Question: i have a Question i want to add Child Element in My Existing Xml How Can i Do this
please help me
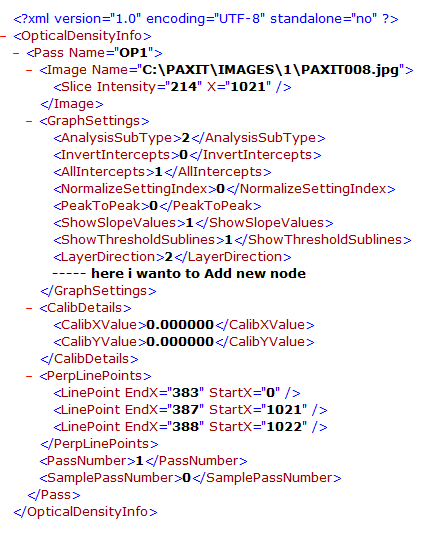
Answer: I'm using LINQ-to-XML, this seems easier to me and that is how I do it
First load it
'''
/// <summary>
/// loads and returns the XML file with the given name
/// </summary>
/// <param name="modelHesapAdi"> name of the XML file to be returned</param>
/// <returns>returns the xml of given model hesap adi</returns>
public static XElement LoadXMLWithGivenModelHesapAdi(string modelHesapAdi, string xmlDirectory)
{
XElement modelsXmlFile = XElement.Load(xmlDirectory + modelHesapAdi + ".xml");
return modelsXmlFile;
}
'''
Call the above method in another one
'''
/// <summary>
/// gets a roommessage nood from CreateRoomMessageXElement
/// and adds it to the related room XML file and saves it
/// </summary>
/// <param name="modelHesapAdi">a string which has the name of the XML file to be changed</param>
/// <param name="incomingMemberHesapAdi">a string to be inserted to the xml file, which has the members name</param>
/// <param name="entranceTime"> a string for time, holds the member's entrance time</param>
public void AddMemberNodeToRoomMembersXMLWithGivenModelHesapAdiAndUyeHesapAdi(string modelHesapAdi,
string incomingMemberHesapAdi,
string entranceTime)
{
XElement modelsXmlFile = BAL.Models.Model.LoadXMLWithGivenModelHesapAdi(modelHesapAdi, xmlDirectory);//loads the xml
XElement roomMember = CreateRoomIncomingMemberXElement(incomingMemberHesapAdi, entranceTime);//creates child element and returns it
modelsXmlFile.Add(roomMember);//adds the child element
modelsXmlFile.Save(xmlDirectory + modelHesapAdi + ".xml");//saves the edited file
}
'''
For child element creation
'''
/// <summary>
/// creates and returns roommessage nood
/// </summary>
/// <param name="memberHesapAdi">the sender of the message</param>
/// <param name="message">sent message</param>
/// <param name="timeSent">the time when the message was sent</param>
/// <returns></returns>
private XElement CreateRoomIncomingMemberXElement(string memberHesapAdi, string entranceTime)
{
XElement roomMessage = new XElement("RoomMember",
new XElement("MemberHesapAdi", memberHesapAdi),
new XElement("Time", entranceTime));
return roomMessage;
}
'''
In 'CreateRoomIncomingMemberXElement' method you will create your own child element with your requirements, you will call it in 'AddMemberNodeToRoomMembersXMLWithGivenModelHesapAdiAndUyeHesapAdi' and add it to the loaded file, then save it.